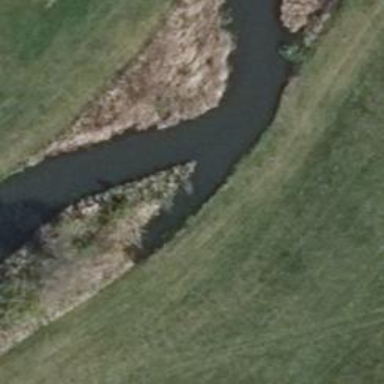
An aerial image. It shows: Oxbow water feature in nature.